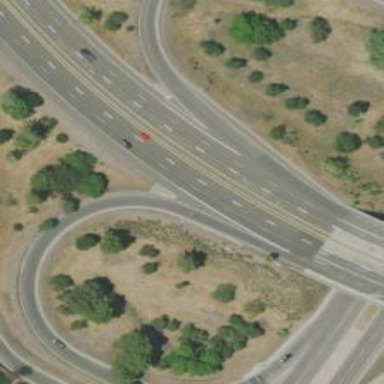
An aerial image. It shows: Trunk highway with expressway features.